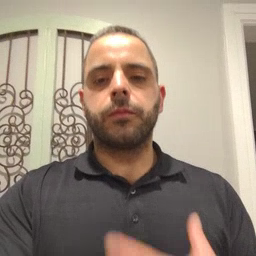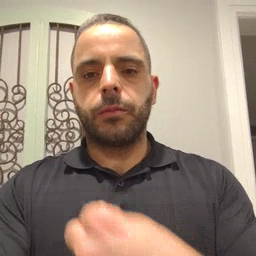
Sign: white